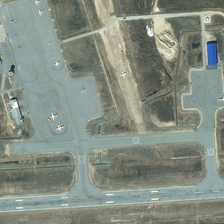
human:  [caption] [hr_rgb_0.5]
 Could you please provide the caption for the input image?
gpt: some planes are in an airport .

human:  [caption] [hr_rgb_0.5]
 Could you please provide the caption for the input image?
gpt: some planes are in an airport .

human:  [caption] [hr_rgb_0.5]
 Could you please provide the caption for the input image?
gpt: some planes are in an airport .

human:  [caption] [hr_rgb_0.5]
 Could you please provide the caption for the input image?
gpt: some planes are in an airport .

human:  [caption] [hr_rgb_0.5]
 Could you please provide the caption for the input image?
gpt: some planes are in an airport .